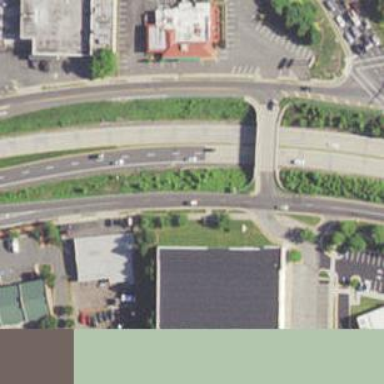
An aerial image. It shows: This image shows trunk highway that functions as expressway.